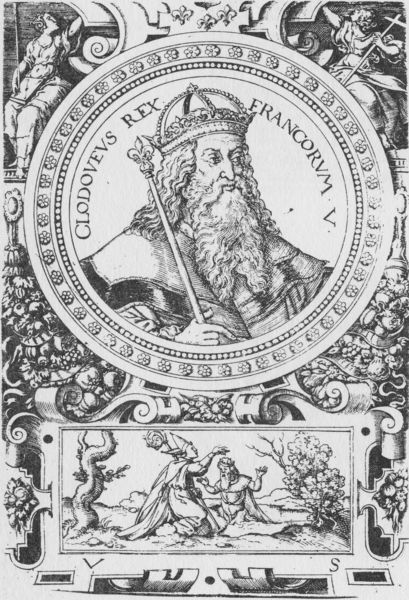
Titel: Bildnis von König Clovis von Frankreich
Künstler: Virgil Solis
Institution: (Seriendruck)
Schlagwörter: baum, blätter, hand, mann, umhang, weiß, bäume, landschaft, blumen, frankreich, frau, grau, profil, schwarz, szene, zeichnung, ornament, alt, bart, arme, hermelin, kragen, rahmen, vollbart, bild, bildnis, portrait, porträt, erde, mantel, pflanzen, bruststück, krone, locken, kreis, rund, rundbild, tondo, früchte, schrift, stab, grafik, graphik, rand, figuren, bischof, kaiser, könig, papst, tafel, inschrift, dekor, floral, ornamente, oberkörper, buch, medaillon, kreuz, umrahmung, druck, radierung, stich, schwarzweiß, text, beschriftung, herrscher, kranz, lilie, darstellung, voluten, medallion, priester, segnen, mitra, volute, medaille, emblem, rosetten, herscher, zepter, szepter, pfalnzen, latein, vignette, seriendruck, krummstab, franken, rex, rollwerk, mkönig, francorum, rudn, clodwig, 5, effigie, clodewig, v. fünfte, der fünfte, taufe#